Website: macys
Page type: billing-address
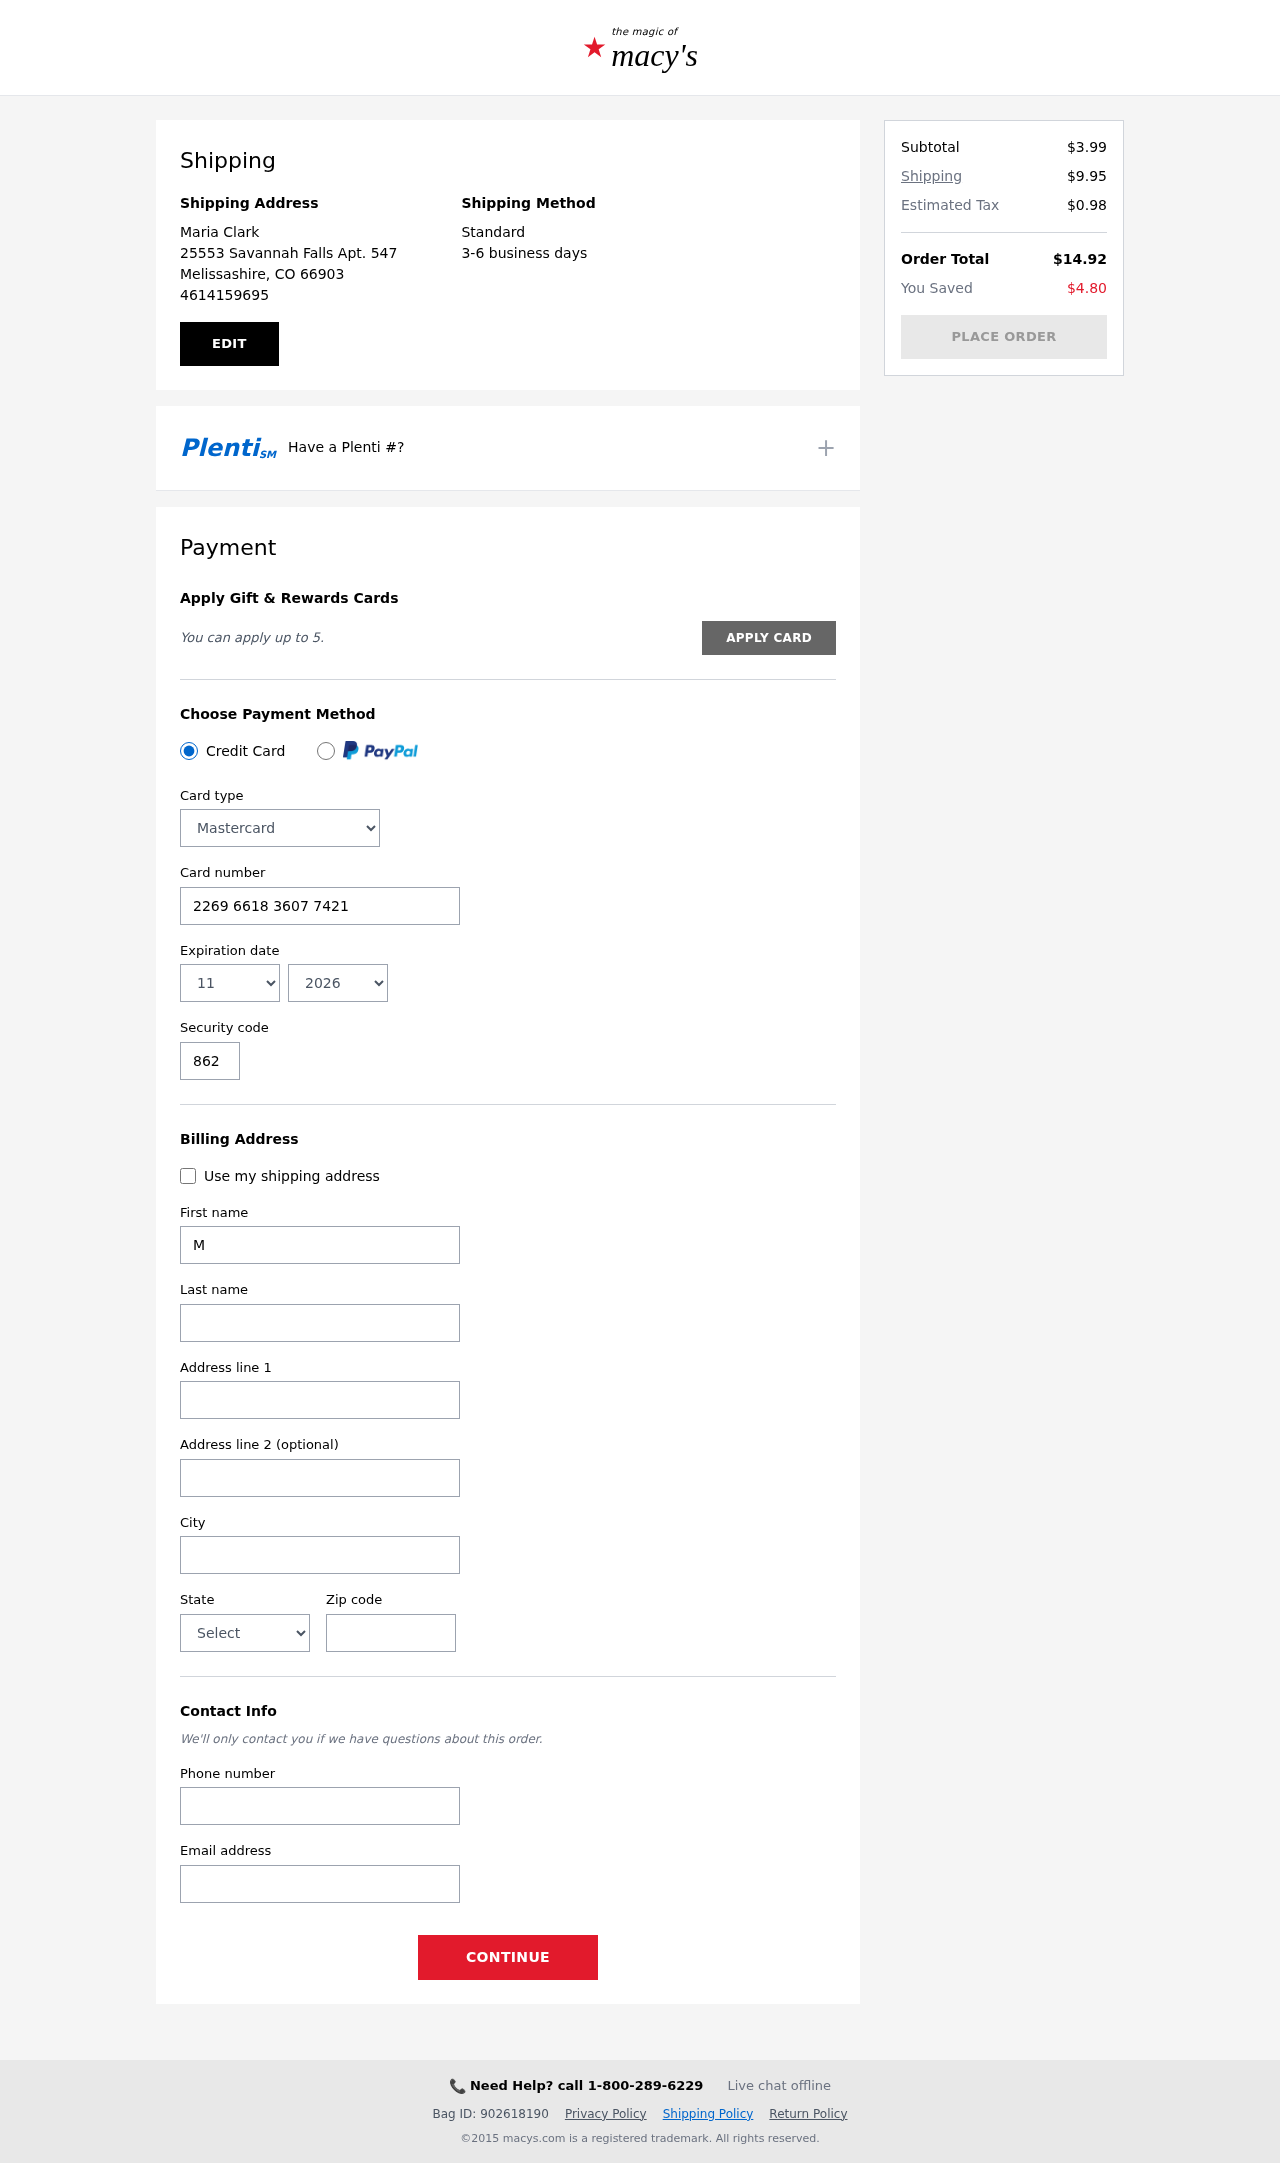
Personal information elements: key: PII_CARD_CVV
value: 862
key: PII_CARD_EXPIRY_MONTH
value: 11
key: PII_CARD_EXPIRY_YEAR
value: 26
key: PII_CARD_NUMBER
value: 2269 6618 3607 7421
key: PII_CARD_TYPE
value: Mastercard
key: PII_CITY
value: Melissashire
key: PII_CITY_STATE_ZIP
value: Melissashire, CO 66903
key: PII_EMAIL
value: mariaclark@yahoo.com
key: PII_FIRSTNAME
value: Maria
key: PII_FULLNAME
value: Maria Clark
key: PII_LASTNAME
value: Clark
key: PII_PHONE
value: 4614159695
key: PII_POSTCODE
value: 66903
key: PII_STATE
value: Colorado
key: PII_STREET
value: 25553 Savannah Falls Apt. 547
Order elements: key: ORDER_SUBTOTAL
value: $3.99
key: ORDER_SHIPPING_COST
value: $9.95
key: ORDER_TAX
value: $0.98
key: ORDER_TOTAL
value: $14.92
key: ORDER_SAVINGS
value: $4.80